Aerial crown-view tile of a tropical tree (Barro Colorado Island, Panama), acquired 20250512:
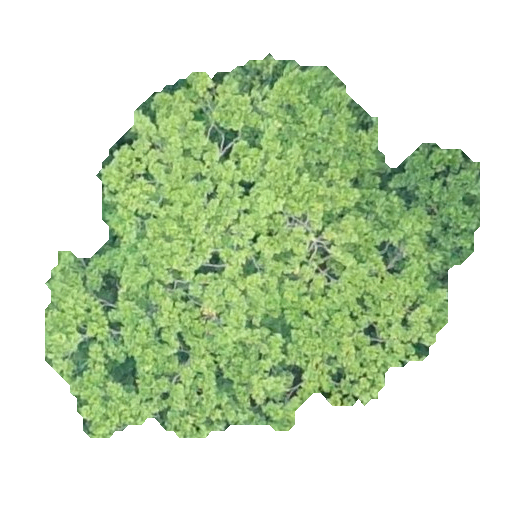
Species: Simarouba amara
GBIF accepted scientific name: Simarouba amara
Crown area: 170.079 m²